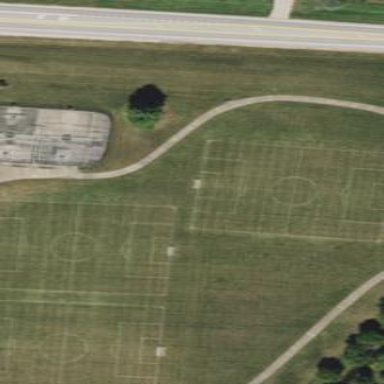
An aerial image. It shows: Soccer pitch for outdoor sports and leisure activities.